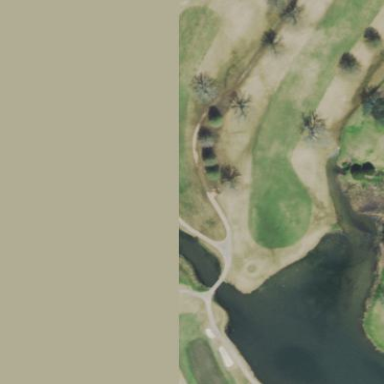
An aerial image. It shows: Grassy golf fairway.